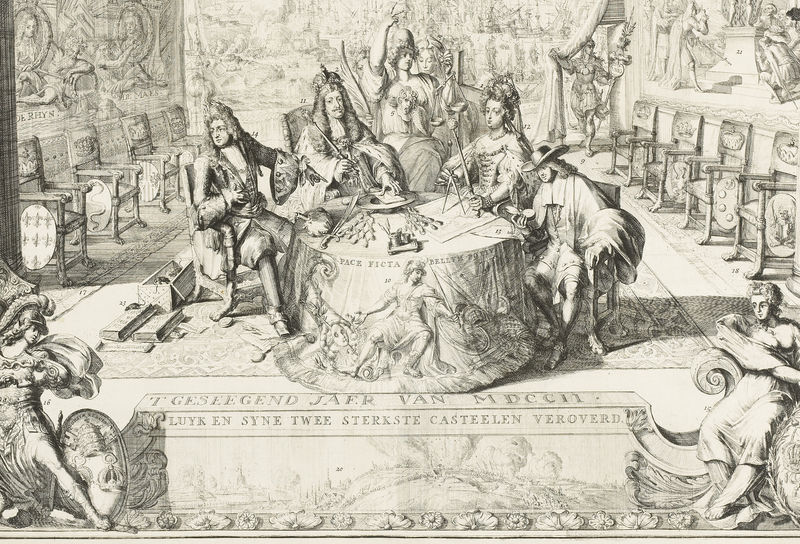
Titel: Allegorie op de politieke situatie in 1702
Künstler: Romeyn de Hooghe
Standort: Amsterdam
Institution: Rijksmuseum
Schlagwörter: chair, court, crown, curtain, gathering, hat, king, men, people, soldier, sword, throne, white, women, black, chairs, gray, grey, hair, interior, meeting, old, portrait, room, seated, sitting, table, woman, yellow, flowers, print, feather, wood, angel, man, netherlands, german, armor, drawing, paper, black and white, castle, etching, sketch, books, royal, toga, ink, signature, medieval, coat of arms, warrior, dutch, fleur de lis, round, scepter, sceptre, royalty, latin, compass, tools, sleeves, wig, weapon, knife, romans, queen, wigs, game, dinner, weapons, science, symbols, title, treaty, signing, midevil, shields, kings, pace, rosettes, agreement, aristocrats, queens, geseegend, 1702, ficta, twee, round table, mdccii